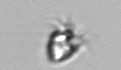
Label: Ciliophora